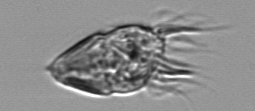
Label: Strombidium_morphotype1